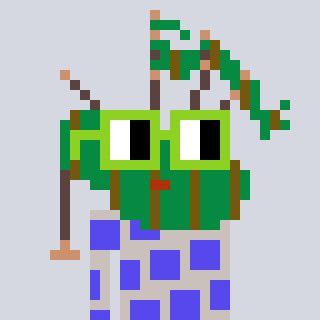
a pixel art character with square light green glasses, a bagpipe-shaped head and a foggrey-colored body on a cool background